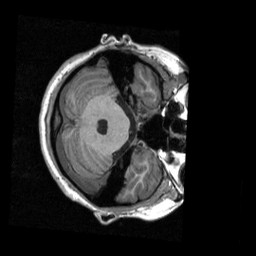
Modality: T1w
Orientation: axial
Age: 24
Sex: female
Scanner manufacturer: siemens
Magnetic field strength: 3 T
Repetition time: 2.3 s
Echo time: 0.00298 s